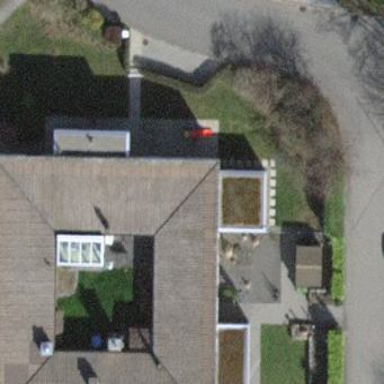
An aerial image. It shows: Simple and straightforward house.